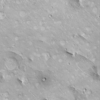
Label: not_dusty